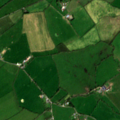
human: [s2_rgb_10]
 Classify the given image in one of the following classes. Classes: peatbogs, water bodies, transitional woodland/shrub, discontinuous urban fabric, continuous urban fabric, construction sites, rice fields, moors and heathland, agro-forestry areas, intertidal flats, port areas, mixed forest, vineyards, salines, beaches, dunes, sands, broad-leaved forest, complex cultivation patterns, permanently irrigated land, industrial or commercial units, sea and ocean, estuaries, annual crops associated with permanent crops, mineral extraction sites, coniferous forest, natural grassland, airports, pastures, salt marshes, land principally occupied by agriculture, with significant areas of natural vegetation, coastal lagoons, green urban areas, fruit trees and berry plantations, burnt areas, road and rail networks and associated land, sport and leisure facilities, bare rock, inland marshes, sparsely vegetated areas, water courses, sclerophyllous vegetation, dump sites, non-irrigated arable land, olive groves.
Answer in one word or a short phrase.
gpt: non-irrigated arable land, pastures